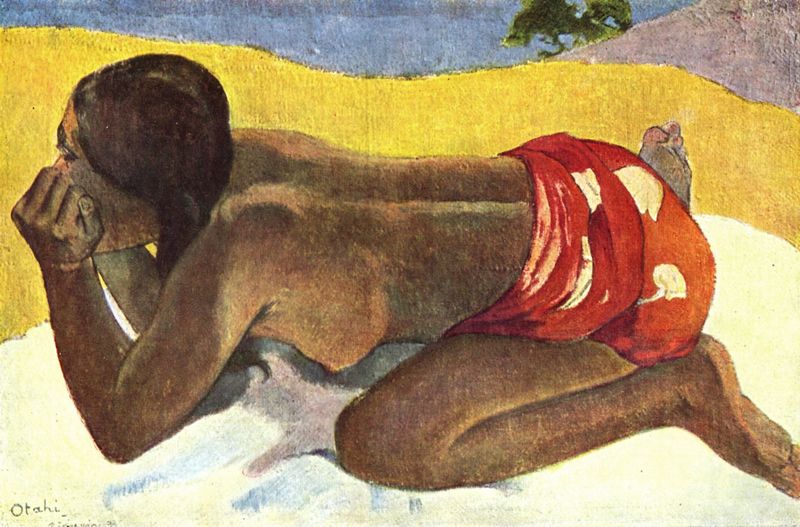
Titel: Otahi allein
Künstler: Paul Gauguin
Standort: Paris
Institution: Collection O. Sainscre
Schlagwörter: akt, baum, berg, blau, dunkel, fuß, hand, himmel, lendenschurz, meer, nackt, schatten, wasser, weiß, badende, gelb, grün, impressionismus, landschaft, mädchen, sand, blumen, braun, brust, bunt, busen, ellbogen, frau, grau, haar, hell, licht, profil, rücken, schwarz, blick, rot, schnee, tuch, muster, ornament, rock, symbolismus, teppich, hose, arm, arme, augen, faru, gesicht, bildnis, blicken, hände, porträt, schauen, signatur, öl, feld, insel, auge, haare, lange haare, decke, pflanze, rosa, beine, bein, brüste, füße, strand, hocke, kauern, liegen, moderne, farben, fläche, farbe, lila, violett, primitivismus, weiblich, zopf, muskeln, palme, bauch, halbakt, halbnackt, nachdenklich, ellenbogen, erotik, knie, liegend, aufstützen, nachdenken, wiss, exotisch, gauguin, hüften, barfuss, paradies, neger, schwarze, südsee, links, farbflächen, nakt, paul, kauernd, traum, fus, hocken, titel, seite, faust, knien, tupfen, wartend, halbprofil, gaugin, hüfte, knieend, kniend, grund, liegt, lenden, primitiv, frosch, aufgestütz, post-impressionismus, paul gauguin, rot-weiss, hockend, tahiti, kauernde, oben ohne, kniet, exotismus, sohlen, ärme, nackte haut, eingeborene, haiti, füssen, kopfstütze, negerin, schöne, cloisonnismus, synthetismus, dunkle haut, mauritius, paul gauiguin, otahi, seitenposition, kopt, figuresk, lenenschurz, bakt, kniiende frau, sctrand, füüse